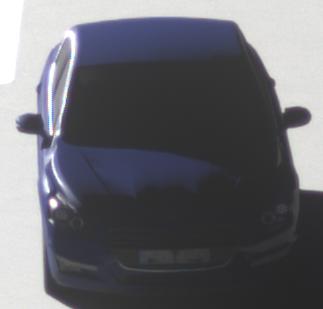
Make: Peugeot
Model: 508 120 VTi
Detailed model: 508 (I) Limousine
Model produced from: 2011/03
Model produced until: 2014/05
Doors: 4
Color: blue
Road condition: dry road
Daytime: sunrise or sunset
Contrast: high contrast